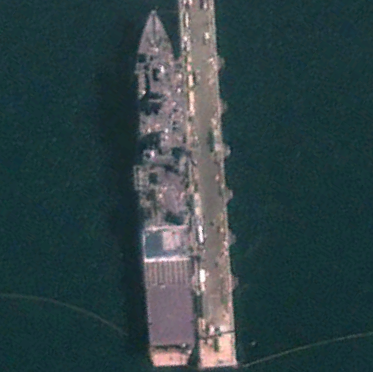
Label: combat